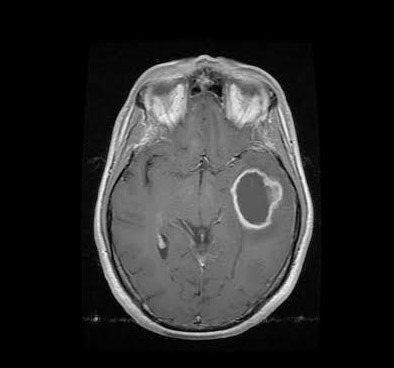
Label: glioma